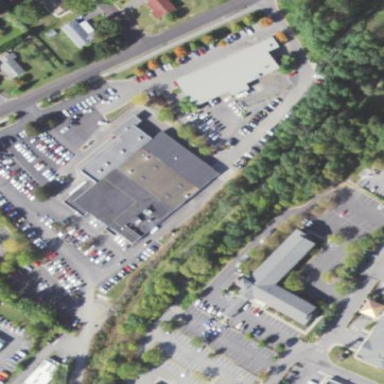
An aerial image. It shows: Commercial building.